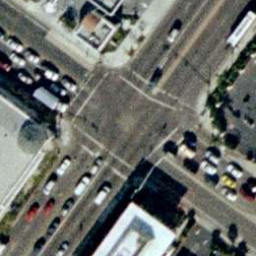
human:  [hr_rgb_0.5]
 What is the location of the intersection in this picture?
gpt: diagonal